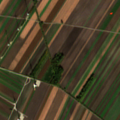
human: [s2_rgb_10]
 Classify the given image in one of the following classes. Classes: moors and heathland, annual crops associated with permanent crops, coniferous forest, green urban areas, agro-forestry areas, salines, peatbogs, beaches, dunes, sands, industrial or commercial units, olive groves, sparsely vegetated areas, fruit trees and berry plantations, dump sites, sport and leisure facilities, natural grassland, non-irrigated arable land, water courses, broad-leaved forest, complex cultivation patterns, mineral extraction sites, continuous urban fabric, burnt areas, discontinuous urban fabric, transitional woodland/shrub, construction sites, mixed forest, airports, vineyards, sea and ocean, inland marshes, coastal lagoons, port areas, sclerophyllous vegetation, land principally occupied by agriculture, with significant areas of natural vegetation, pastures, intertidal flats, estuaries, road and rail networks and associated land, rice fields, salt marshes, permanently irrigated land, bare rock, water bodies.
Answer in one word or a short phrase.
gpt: non-irrigated arable land